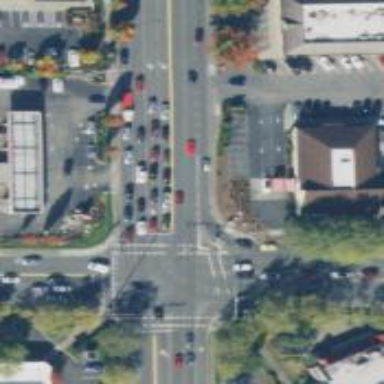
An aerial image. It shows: Asphalt road with secondary link designation.